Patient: sex F, age 54
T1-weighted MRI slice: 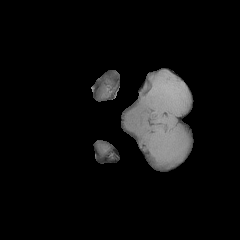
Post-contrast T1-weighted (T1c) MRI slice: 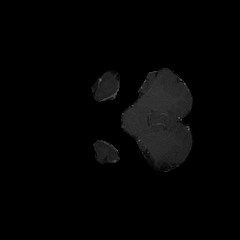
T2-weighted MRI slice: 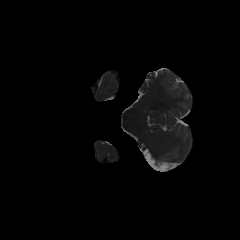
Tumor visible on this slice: no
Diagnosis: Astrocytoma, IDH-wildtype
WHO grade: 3